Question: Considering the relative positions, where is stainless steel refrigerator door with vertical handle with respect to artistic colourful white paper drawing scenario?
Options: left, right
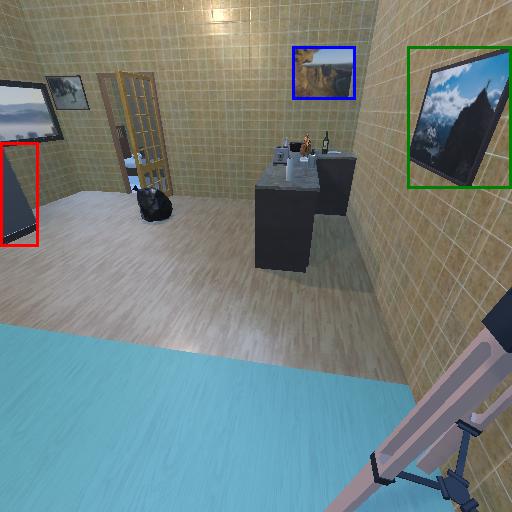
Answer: left